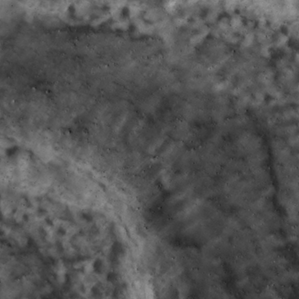
Label: non_frost